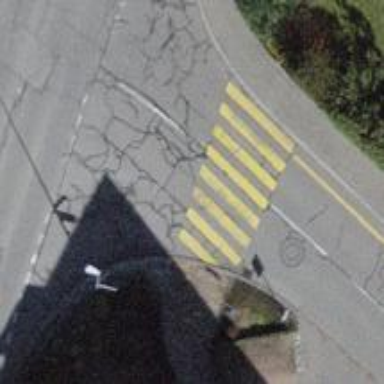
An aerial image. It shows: Zebra crossing on the road.